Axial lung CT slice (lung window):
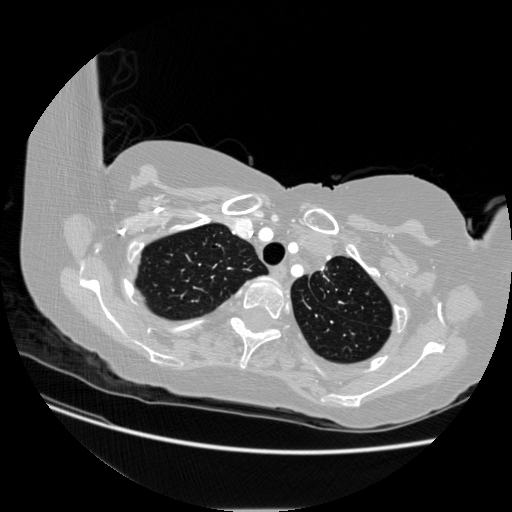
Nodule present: no